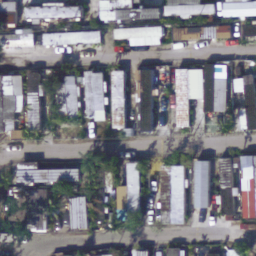
Label: residential